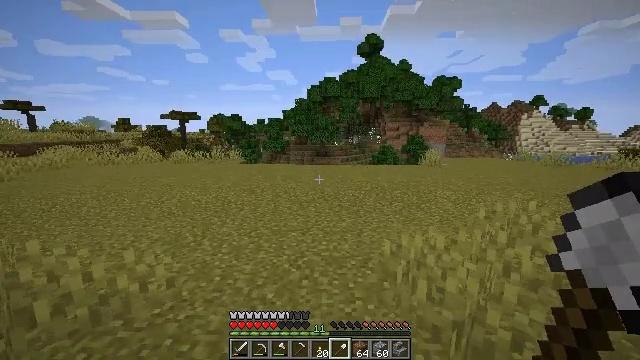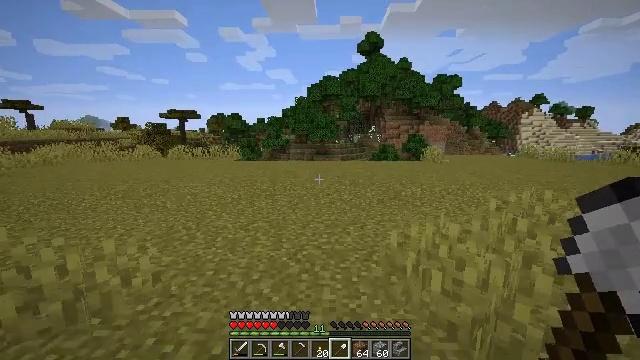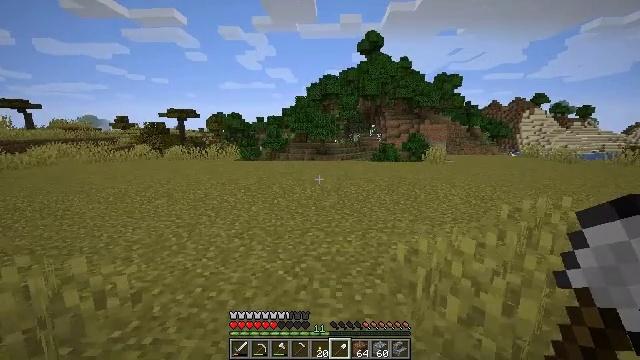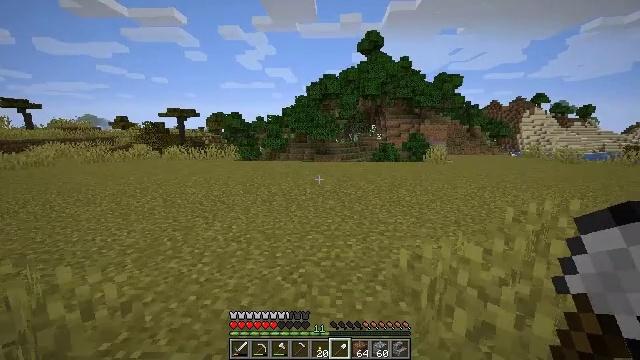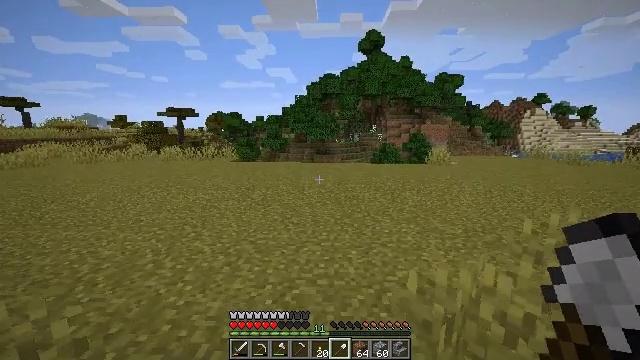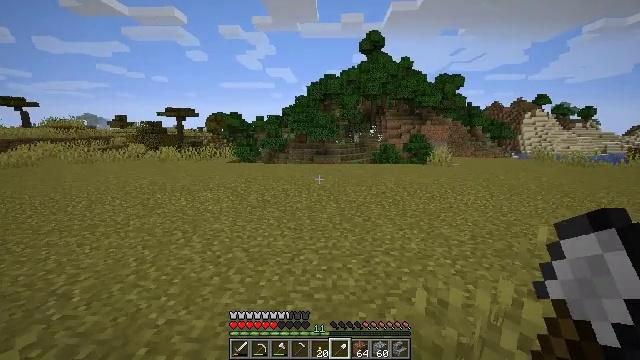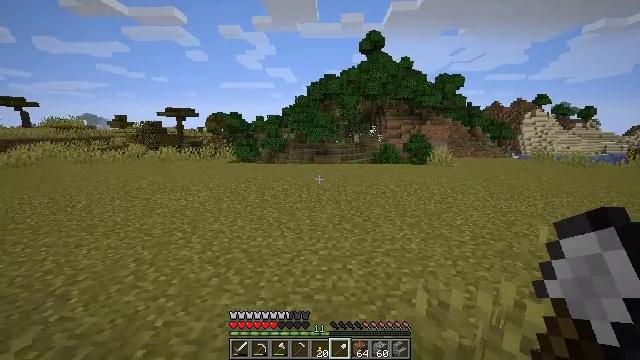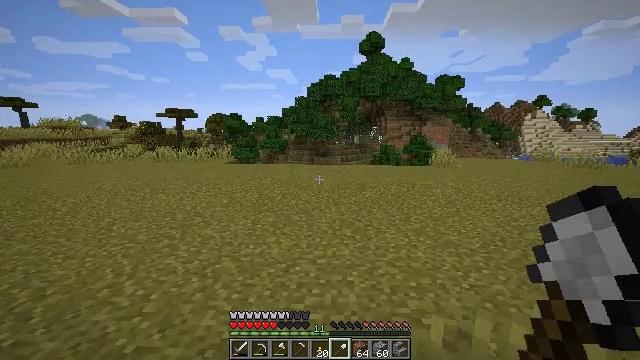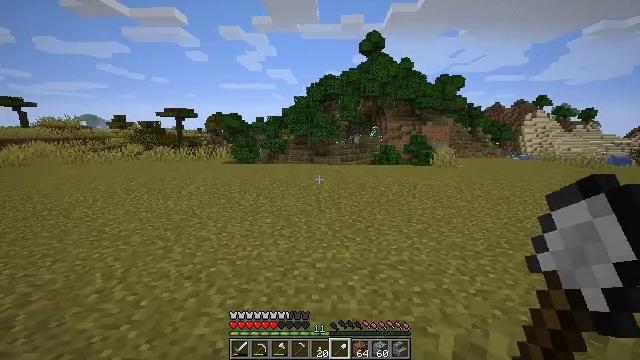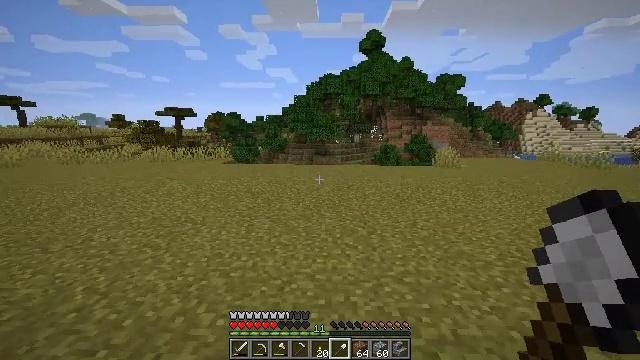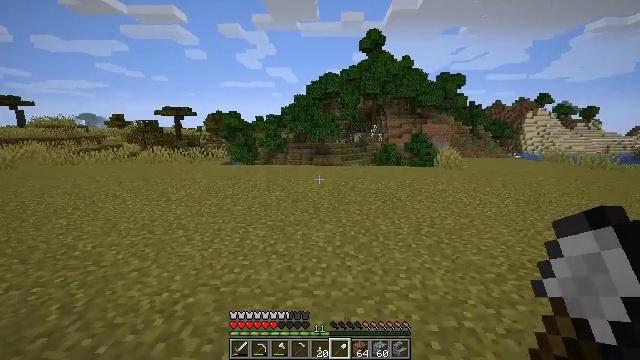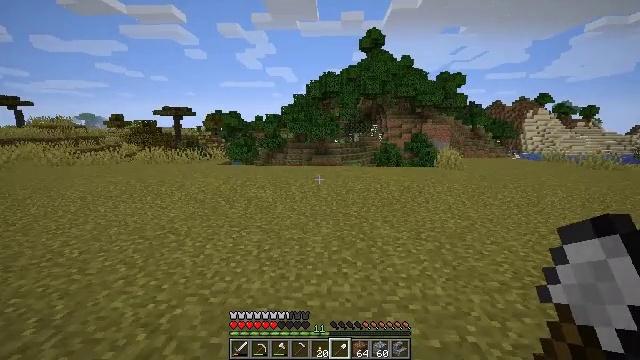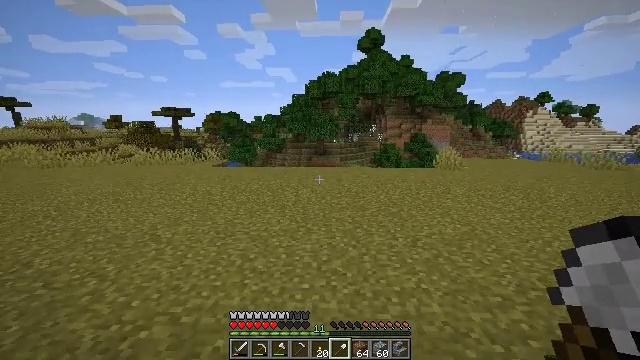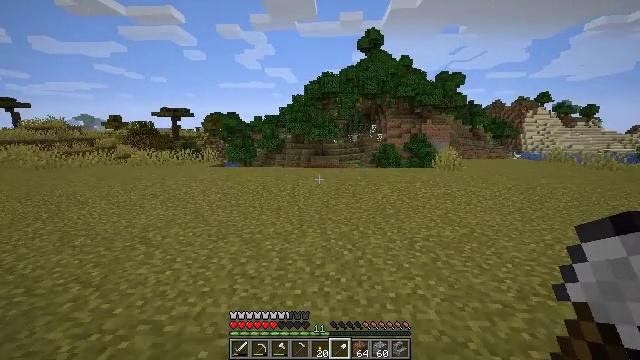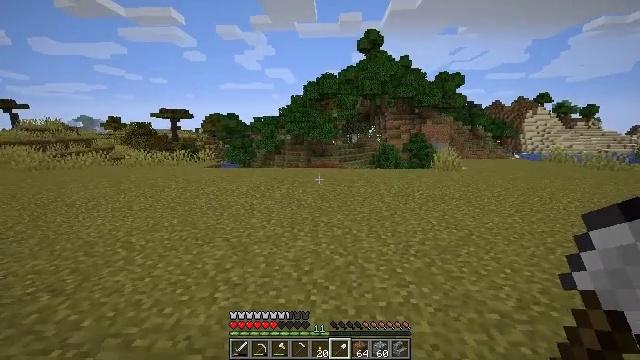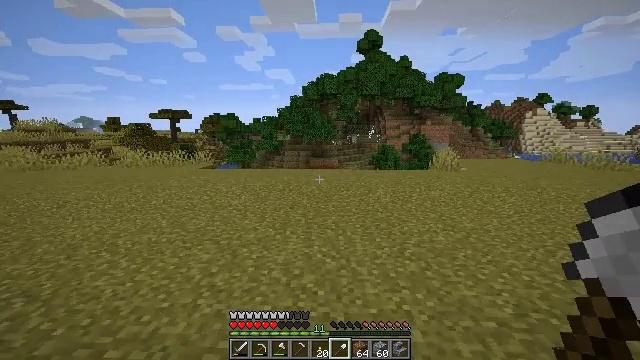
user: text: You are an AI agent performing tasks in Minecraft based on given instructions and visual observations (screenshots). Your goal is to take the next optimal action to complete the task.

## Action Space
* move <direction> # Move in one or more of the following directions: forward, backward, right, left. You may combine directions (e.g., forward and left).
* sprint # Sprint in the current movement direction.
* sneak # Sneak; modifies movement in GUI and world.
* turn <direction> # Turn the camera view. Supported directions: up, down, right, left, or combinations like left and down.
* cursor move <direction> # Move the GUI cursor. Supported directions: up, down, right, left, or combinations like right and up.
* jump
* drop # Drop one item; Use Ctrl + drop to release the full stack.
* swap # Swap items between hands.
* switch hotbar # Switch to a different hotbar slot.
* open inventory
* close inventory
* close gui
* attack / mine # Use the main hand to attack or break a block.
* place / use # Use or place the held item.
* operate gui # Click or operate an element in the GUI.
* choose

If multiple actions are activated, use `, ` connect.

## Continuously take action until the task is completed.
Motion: motion action
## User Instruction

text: Attack the ground to gather dirt.
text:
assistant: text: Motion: move forward
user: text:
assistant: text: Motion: move forward
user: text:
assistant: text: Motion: move forward
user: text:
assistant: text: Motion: move forward
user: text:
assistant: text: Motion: move forward
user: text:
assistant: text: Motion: move forward
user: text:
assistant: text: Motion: move forward
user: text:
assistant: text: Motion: move forward
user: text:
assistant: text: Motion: move forward
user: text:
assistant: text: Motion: move forward and move right
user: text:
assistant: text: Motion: move forward and move right
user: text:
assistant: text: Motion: move forward and move right
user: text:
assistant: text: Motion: move forward and move right
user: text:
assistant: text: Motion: move forward and move right
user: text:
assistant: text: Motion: move forward and move right
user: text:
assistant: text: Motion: move forward and move right
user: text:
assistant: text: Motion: move forward and move right
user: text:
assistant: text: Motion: move forward and move right
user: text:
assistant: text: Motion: move forward
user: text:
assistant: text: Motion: move forward
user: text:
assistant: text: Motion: move forward
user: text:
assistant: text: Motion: move forward
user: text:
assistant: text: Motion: move forward
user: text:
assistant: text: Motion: move forward
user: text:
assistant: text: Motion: move forward
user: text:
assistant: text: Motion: move forward
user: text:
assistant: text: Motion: move forward
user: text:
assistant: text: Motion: move forward
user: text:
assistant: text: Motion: move forward
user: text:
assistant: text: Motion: move forward